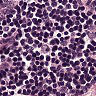
Metastatic tissue present: no